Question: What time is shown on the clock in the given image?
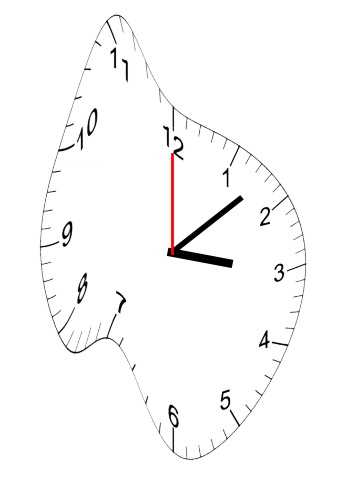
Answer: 03:08:00